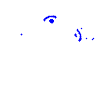
Particle: electron